Question: My aim is to do exactly what a LEFT OUTER JOIN intends to do using the 4th venn diagram: <URL>:

My query isn't returning any values at all, where in fact, it should be returning all within the Consultant_Memberships minus the one that is stored within Consultant_Memberships_Lists.
Please see the <URL> for an easier understanding:
'''
SELECT *
FROM consultant_memberships
LEFT OUTER JOIN consultant_memberships_list
ON consultant_memberships.'id' =
consultant_memberships_list.membership_id
WHERE consultant_memberships_list.consultant_id = $id
AND consultant_memberships_list.membership_id IS NULL
'''
The query is using '5' as an ID for demonstration purposes to try and pick out the correct rows.
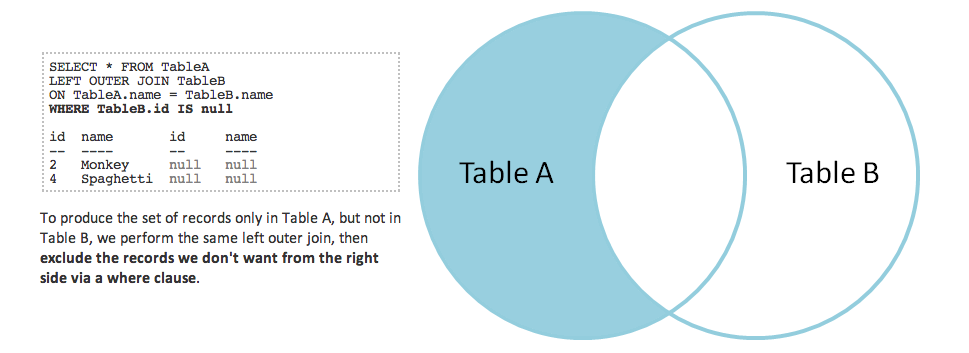
Answer: You current query is basically doing an 'INNER JOIN' because of the 'consultant_id = 5' on the 'WHERE' clause. I believe you actually want to use:
'''
SELECT *
FROM consultant_memberships m
LEFT OUTER JOIN consultant_memberships_list l
ON m.'id' = l.membership_id
AND l.consultant_id = 5
WHERE l.membership_id IS NULL;
'''
See <URL>